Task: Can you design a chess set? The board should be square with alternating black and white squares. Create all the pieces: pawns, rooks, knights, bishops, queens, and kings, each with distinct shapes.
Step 5546:
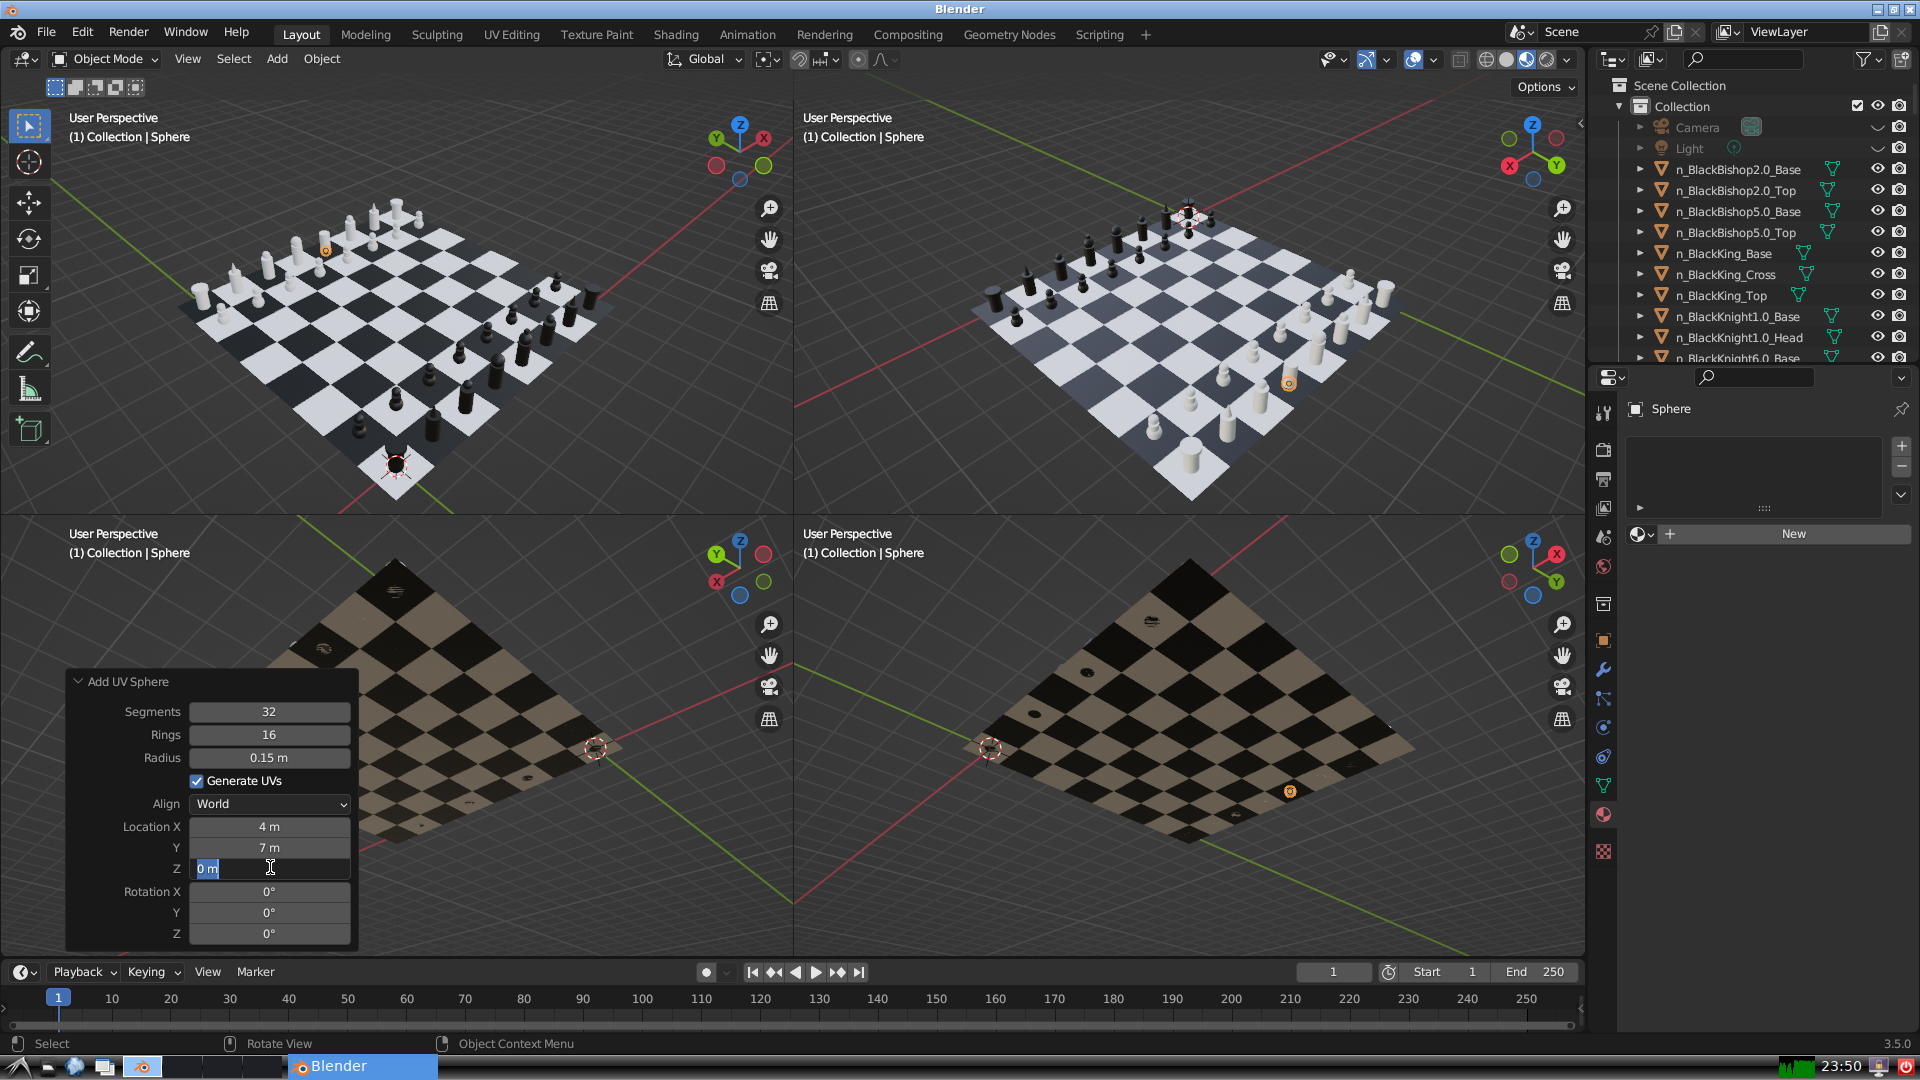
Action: input_text: 0.7